Question: On an iPhone, when the user sets their to and their to , the CurrentCulture represents .
Only when the user sets their to France do I get ;
How can I determine the language if the user has set their , but not their ?

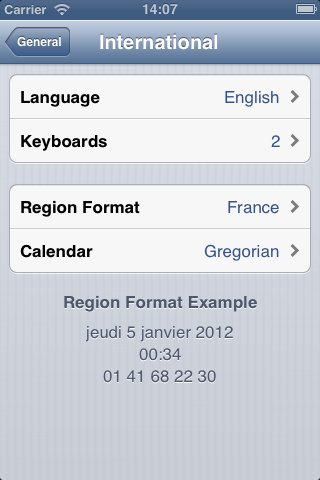
Answer: You want to look at 'NSLocale', e.g. 'NSLocale.CurrentLocale.Identifier' to get a string like 'en-US'. That will give you the values that iOS is using.
Both .NET and iOS have similar, but subtly different, API to get those values. It's difficult to be fully compatible with .NET by using only iOS data (it's not a perfect fit). In some case, e.g. 'RegionInfo', we have been able to the .NET classes using iOS provided data. As more features becomes available we might be able to do the same for other types in the future.